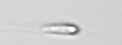
Label: flagellate_morphotype3